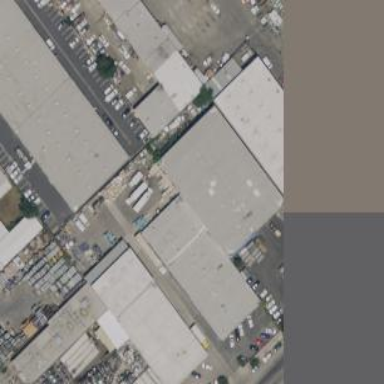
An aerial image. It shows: Industrial building.